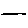
Label: line